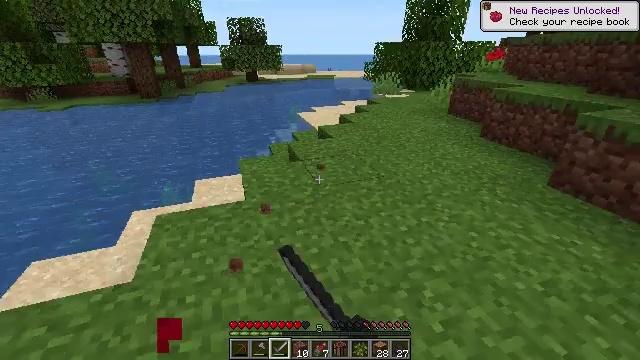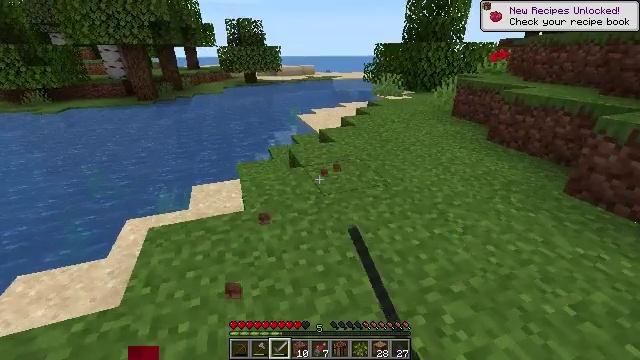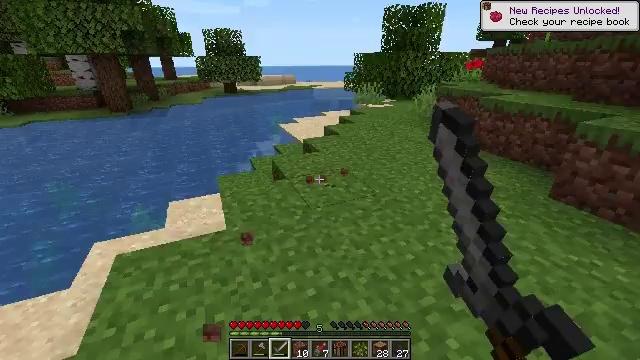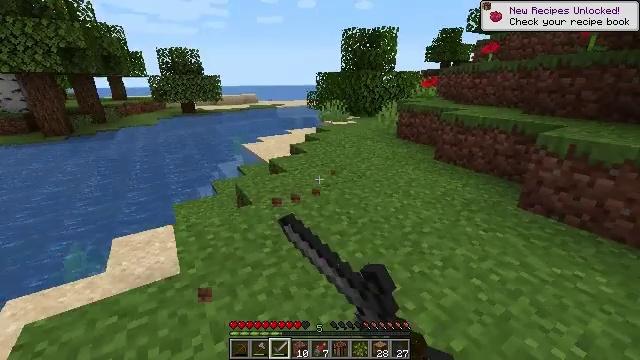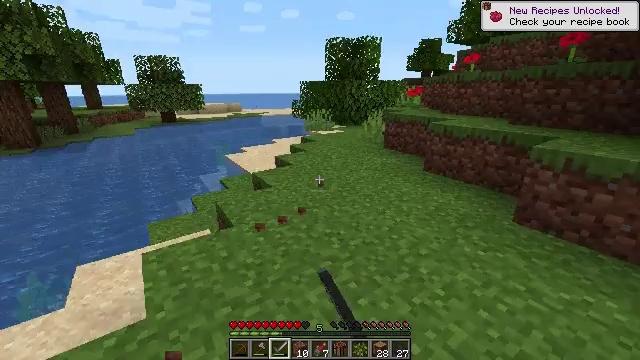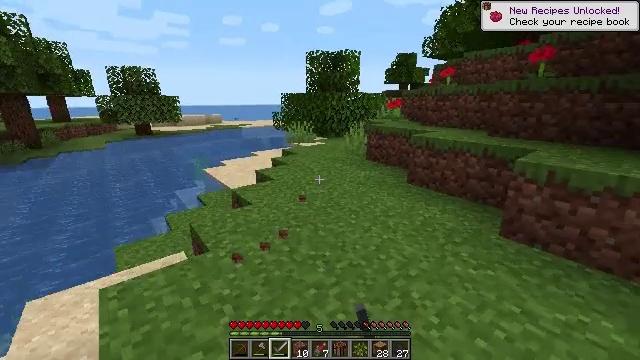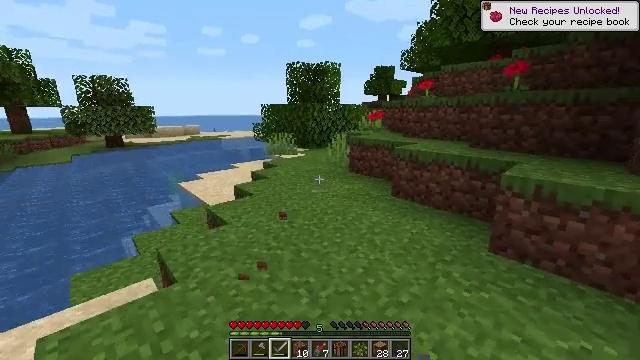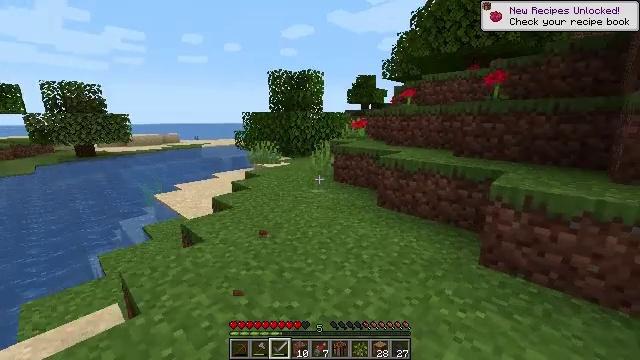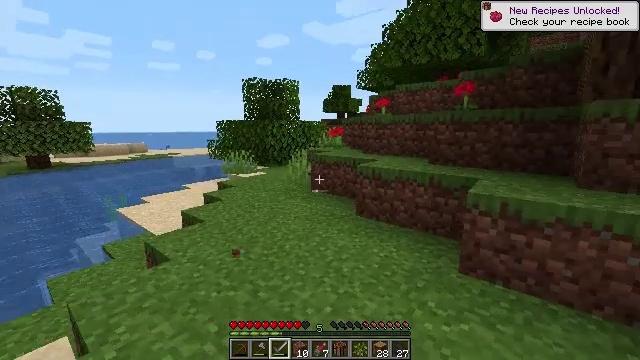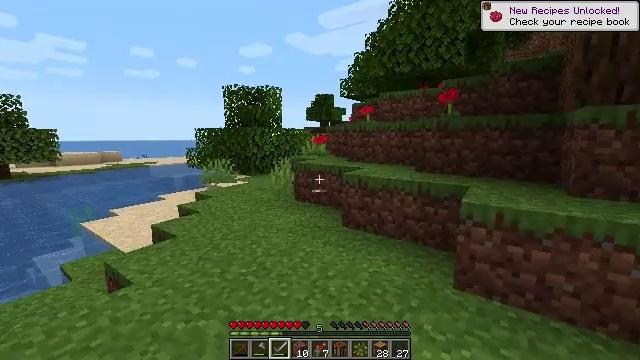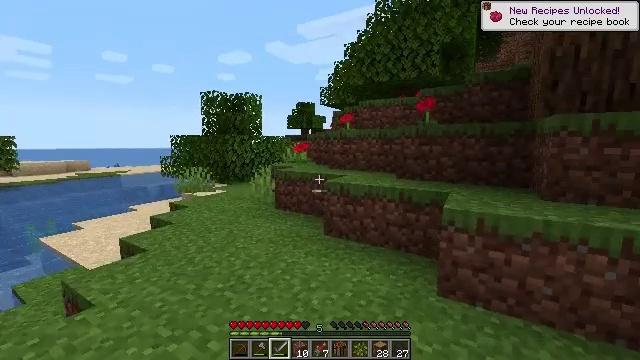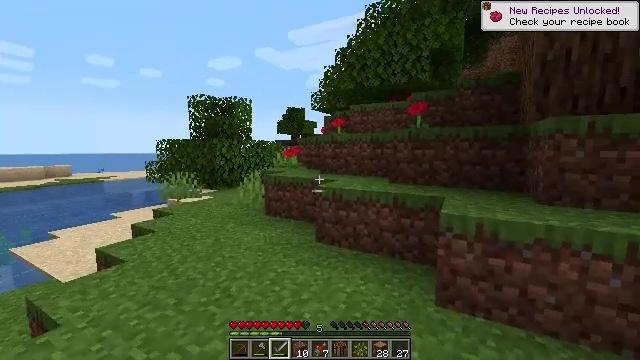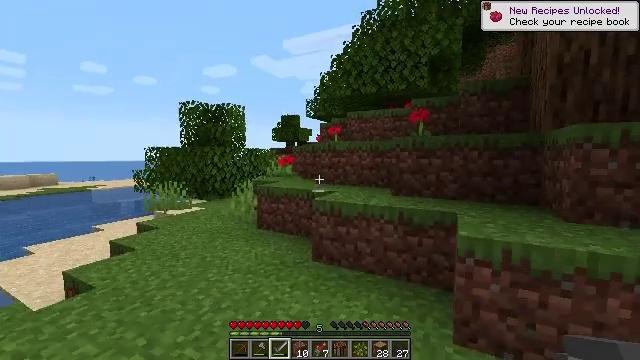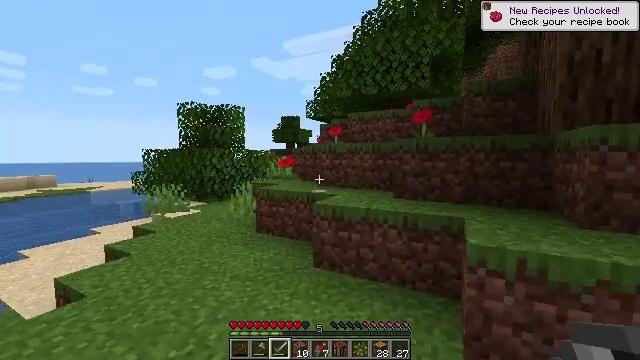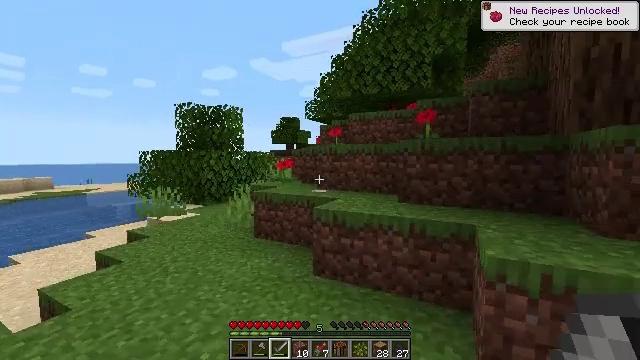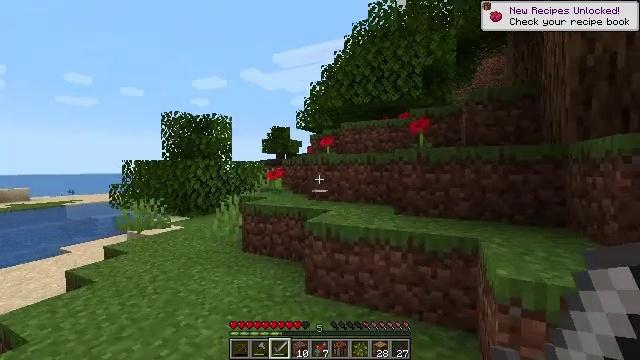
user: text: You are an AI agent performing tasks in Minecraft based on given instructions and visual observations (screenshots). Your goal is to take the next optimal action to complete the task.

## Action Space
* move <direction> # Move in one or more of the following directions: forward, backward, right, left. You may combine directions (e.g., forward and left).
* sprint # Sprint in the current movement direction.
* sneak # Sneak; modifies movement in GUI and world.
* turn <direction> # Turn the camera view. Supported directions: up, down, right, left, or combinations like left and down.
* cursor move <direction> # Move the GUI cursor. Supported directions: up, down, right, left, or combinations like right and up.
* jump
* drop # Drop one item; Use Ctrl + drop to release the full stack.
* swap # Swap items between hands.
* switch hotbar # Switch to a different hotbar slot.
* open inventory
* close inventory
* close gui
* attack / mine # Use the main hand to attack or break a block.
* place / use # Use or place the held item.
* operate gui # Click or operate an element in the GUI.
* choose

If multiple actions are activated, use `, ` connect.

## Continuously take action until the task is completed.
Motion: motion action
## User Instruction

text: Break the poppy plant.
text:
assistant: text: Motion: move forward, attack / mine
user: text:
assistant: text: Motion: move forward, turn right and up, attack / mine
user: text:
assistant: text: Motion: move forward, turn right and up, attack / mine
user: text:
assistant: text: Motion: move forward, turn right and up, attack / mine
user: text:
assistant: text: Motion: move forward, turn right and up, attack / mine
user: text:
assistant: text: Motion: move forward, turn right and up, attack / mine
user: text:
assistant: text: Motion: move forward, turn right and up, attack / mine
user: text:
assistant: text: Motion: move forward, turn right and up, attack / mine
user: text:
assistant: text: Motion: move forward, turn right and up, attack / mine
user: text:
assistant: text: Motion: move forward, turn right and up, attack / mine
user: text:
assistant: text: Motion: move forward, turn right and up, attack / mine
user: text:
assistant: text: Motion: move forward, turn right and up, attack / mine
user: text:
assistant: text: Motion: move forward, attack / mine
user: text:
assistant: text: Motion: move forward, attack / mine
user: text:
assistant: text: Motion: move forward, turn right and up, attack / mine
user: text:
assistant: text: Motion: move forward, turn right and up, attack / mine
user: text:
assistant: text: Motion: move forward, turn right and up, attack / mine
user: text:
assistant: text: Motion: move forward, turn right, attack / mine
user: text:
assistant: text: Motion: move forward, turn right, attack / mine, jump
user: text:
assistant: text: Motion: move forward, turn right, attack / mine, jump
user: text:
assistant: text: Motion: move forward, attack / mine, jump
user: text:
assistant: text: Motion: move forward, attack / mine, jump
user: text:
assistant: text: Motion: move forward, attack / mine, jump
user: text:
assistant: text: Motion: move forward, attack / mine
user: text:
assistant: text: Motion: move forward, attack / mine
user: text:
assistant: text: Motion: move forward, attack / mine
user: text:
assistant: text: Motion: move forward, attack / mine
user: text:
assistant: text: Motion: move forward, attack / mine
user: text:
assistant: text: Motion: move forward, turn left, attack / mine
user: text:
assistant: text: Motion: move forward, turn left, attack / mine